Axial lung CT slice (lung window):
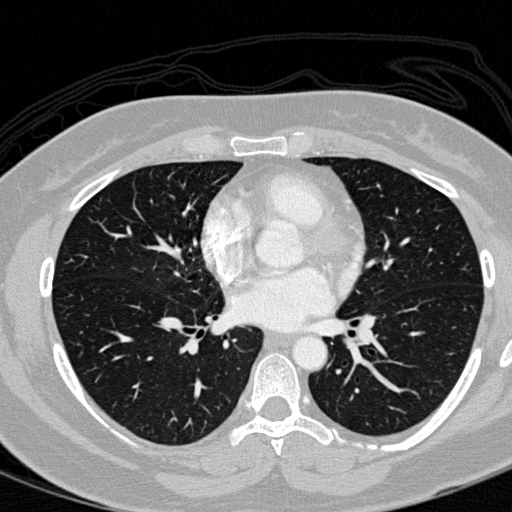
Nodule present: no